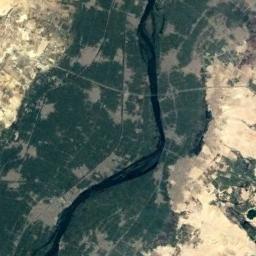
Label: river